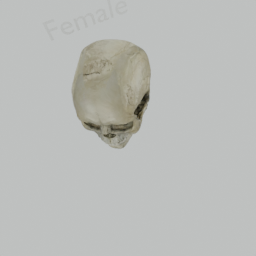
Label: nature